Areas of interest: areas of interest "Zi Yin"
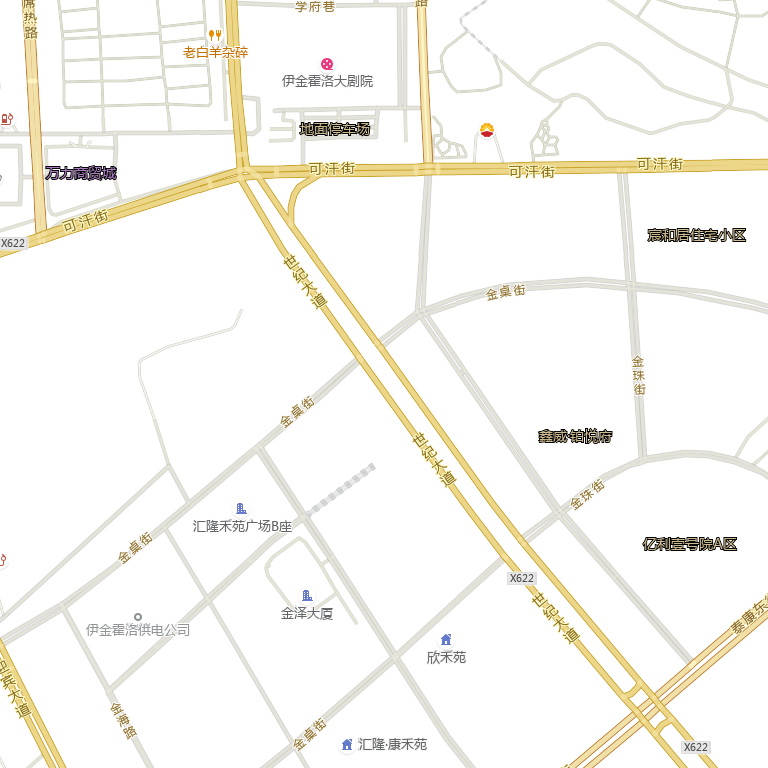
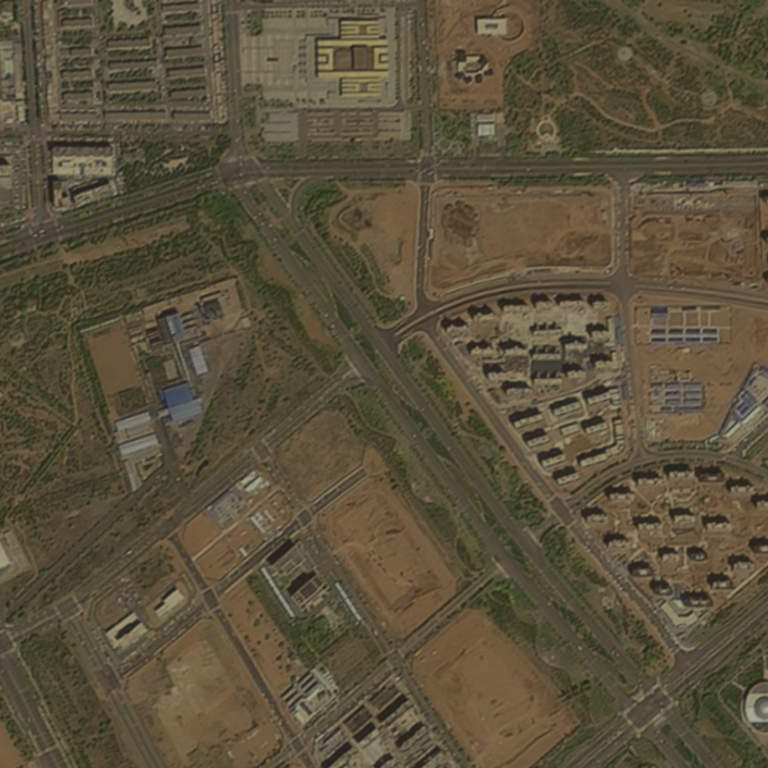